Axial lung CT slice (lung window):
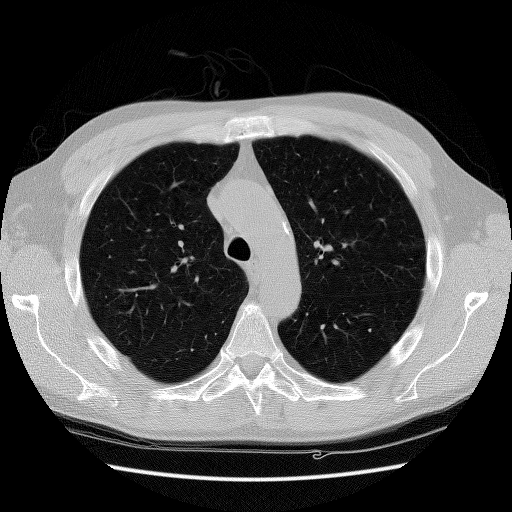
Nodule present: no